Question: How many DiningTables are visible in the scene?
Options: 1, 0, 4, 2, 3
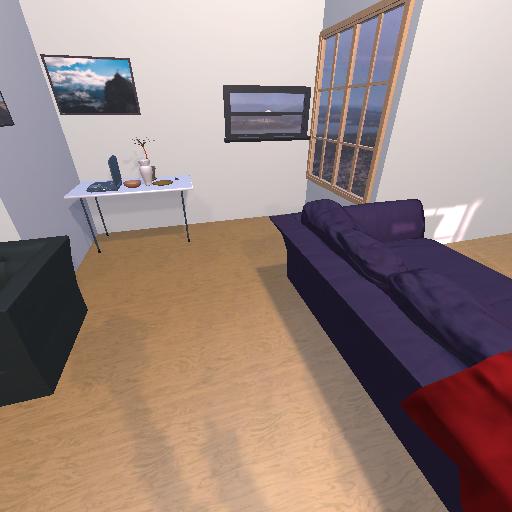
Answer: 1